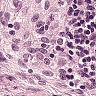
Metastatic tissue present: no